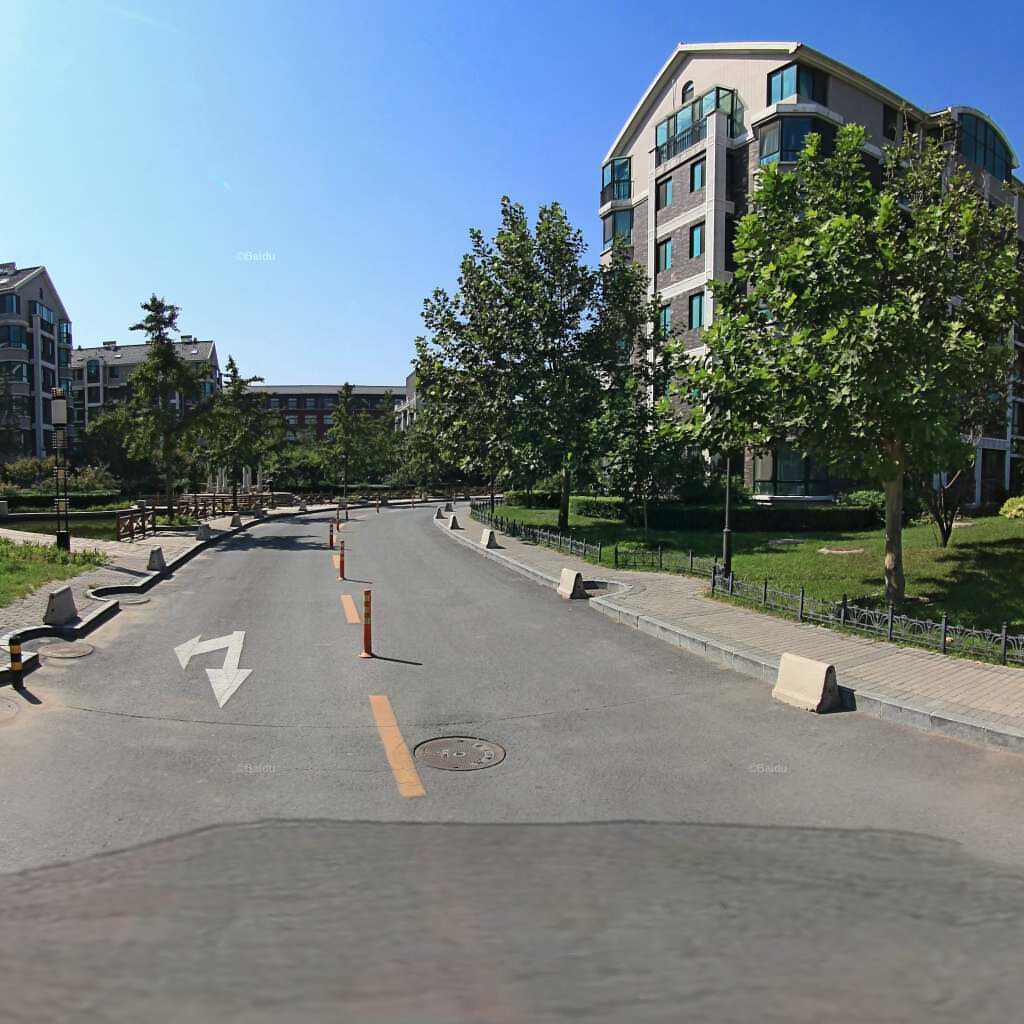
Region: Haidian
Road damage annotations: transverse crack, manhole cover, manhole cover, manhole cover, manhole cover, transverse crack